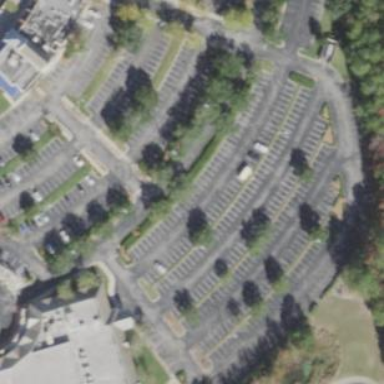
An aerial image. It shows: Parking area.